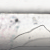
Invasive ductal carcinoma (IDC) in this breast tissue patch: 0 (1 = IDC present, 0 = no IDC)